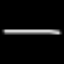
Label: line